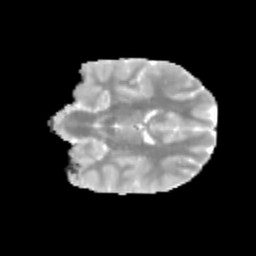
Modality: MD
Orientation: coronal
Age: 9
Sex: male
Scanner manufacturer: siemens
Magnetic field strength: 3 T
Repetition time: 3.8 s
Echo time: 0.07 s